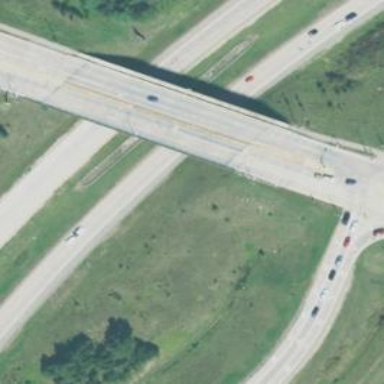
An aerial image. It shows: Bridge crossing over expressway trunk road.